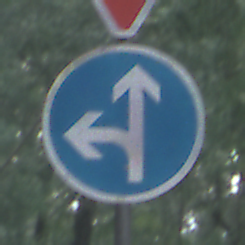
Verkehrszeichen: VorgeschriebeneFahrtrichtungGeradeausOderLinks
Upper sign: VorfahrtGewaehren
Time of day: SunriseSunset
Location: Outdoor (Nature)
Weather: NotSpecified
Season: Autumn
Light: Natural